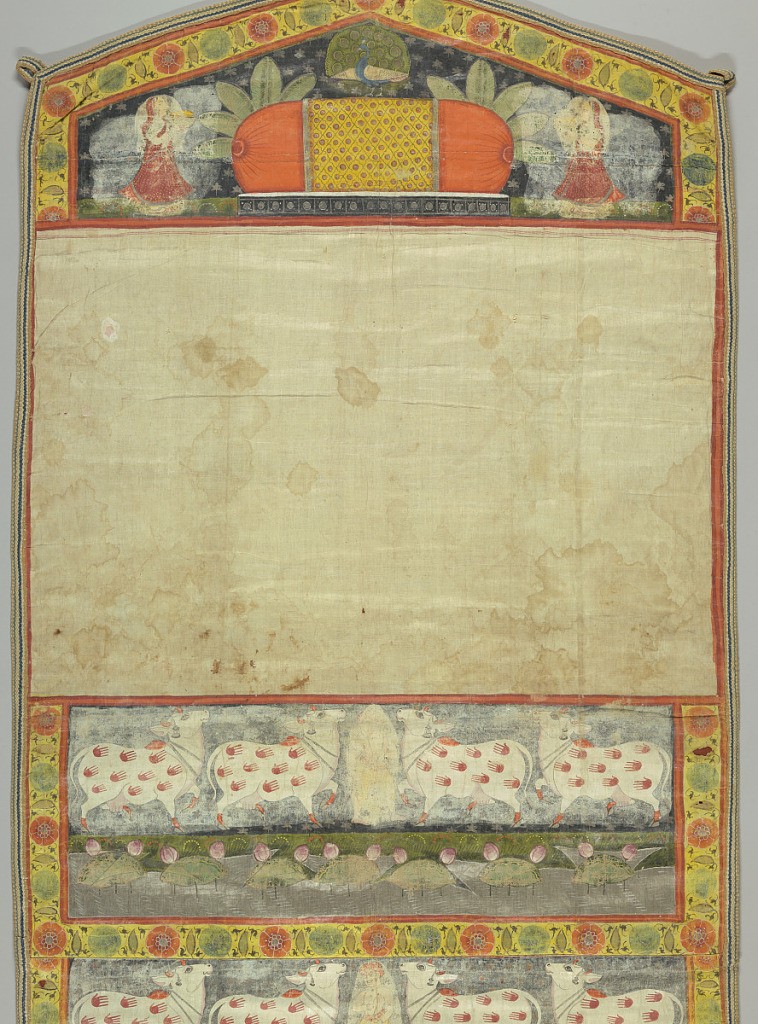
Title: Textile
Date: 19th century
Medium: cotton; polychrome Technique: painted and dyed
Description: Panel with pointed top. Natural colored ground. Lower half has two broad bands, each band having two cows with all-over design of red handprints, on each side of central lunette enclosing figure of a man. These bands are separated by a band of lotus blossoms on water and a floral ornamental band, both of which are repeated for border at bottom. At top a pillow (?) with a peacock over it and flanked on each side by a woman carrying a bowl. Floral border repeated at top.